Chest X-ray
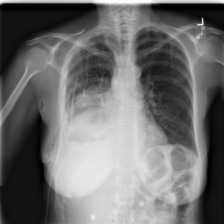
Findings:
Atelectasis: negative
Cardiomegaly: negative
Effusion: positive
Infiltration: negative
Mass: negative
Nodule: negative
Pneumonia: negative
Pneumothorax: negative
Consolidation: positive
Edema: negative
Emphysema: negative
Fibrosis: negative
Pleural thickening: negative
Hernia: negative